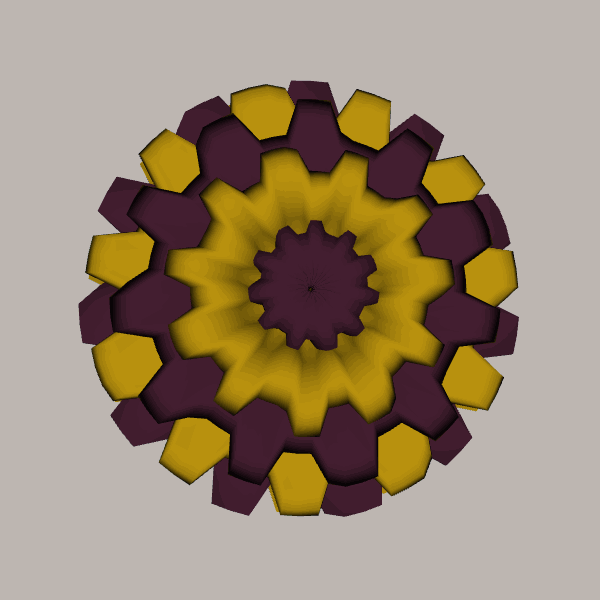
Background: light